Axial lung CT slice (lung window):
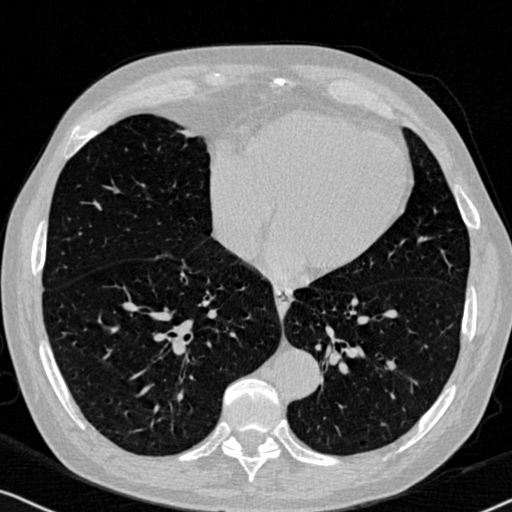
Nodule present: no